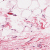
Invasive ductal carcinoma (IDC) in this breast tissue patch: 0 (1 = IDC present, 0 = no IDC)